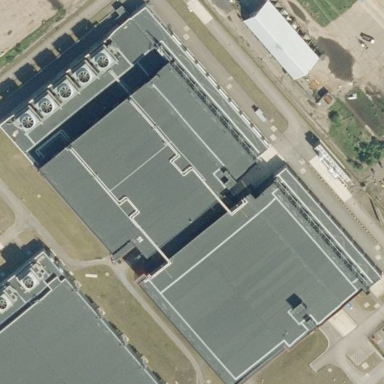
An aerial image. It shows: Data center building.